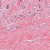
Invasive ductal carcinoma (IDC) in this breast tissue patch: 0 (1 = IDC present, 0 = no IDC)